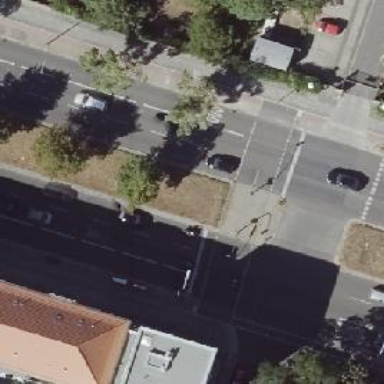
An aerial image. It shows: Footway that serves as traffic island.